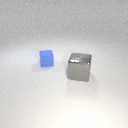
large gray metal cube to the right of small blue rubber cube